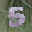
Label: 5